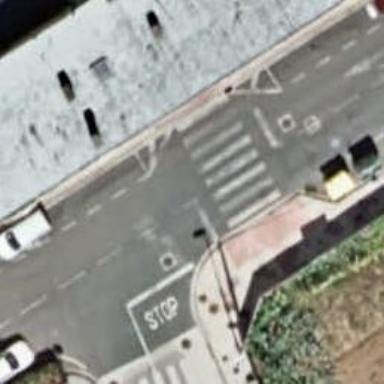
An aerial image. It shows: Uncontrolled road crossing.